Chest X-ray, PA view. Patient: 26 years old, sex M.
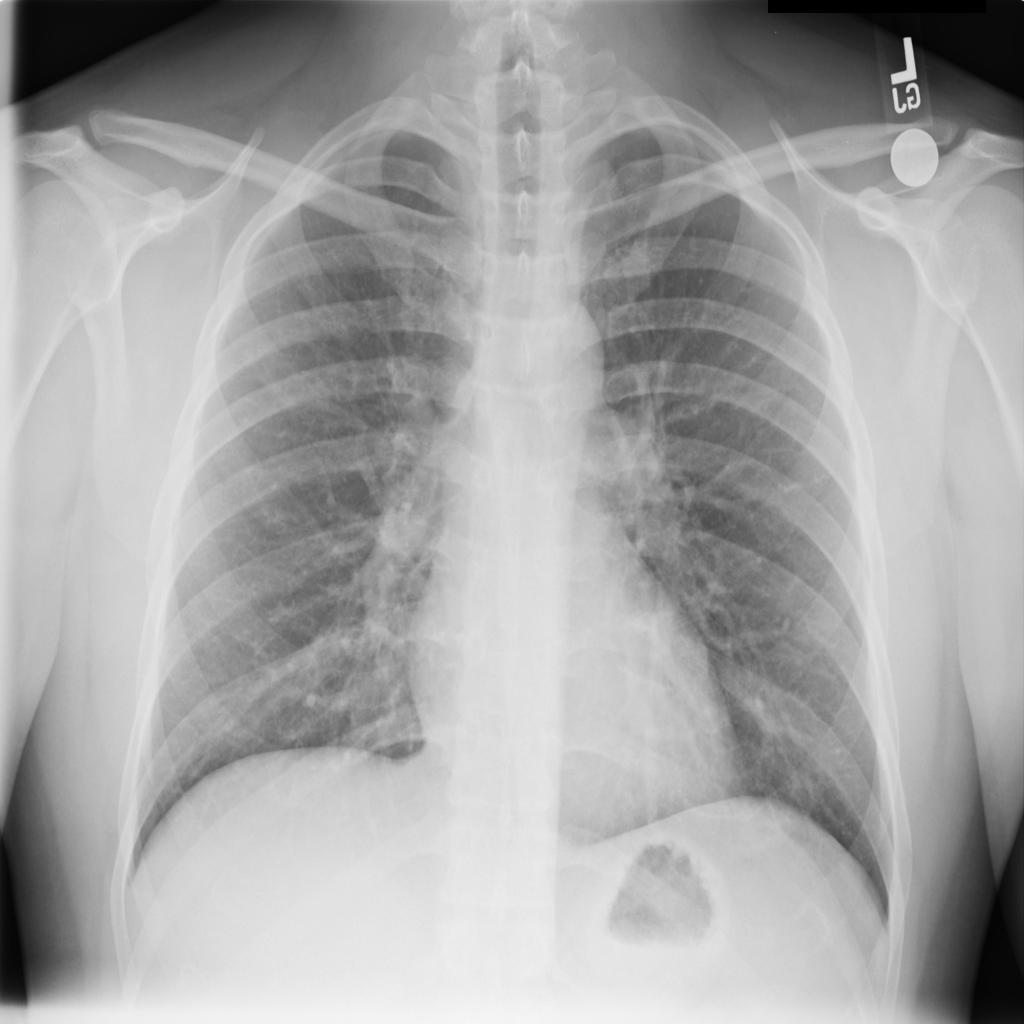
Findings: No Finding